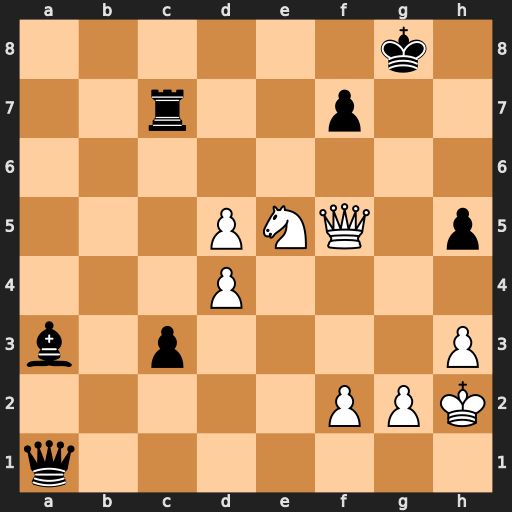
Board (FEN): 6k1/2r2p2/8/3PNQ1p/3P4/b1p4P/5PPK/q7
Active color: w
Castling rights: -
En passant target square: -
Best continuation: Qg5+ Kh7 Qxh5+ Kg8 Qg5+